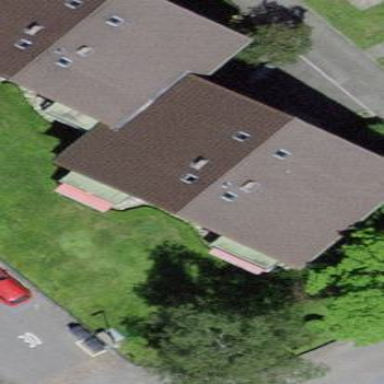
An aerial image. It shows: Terrace building with gabled roof oriented across.